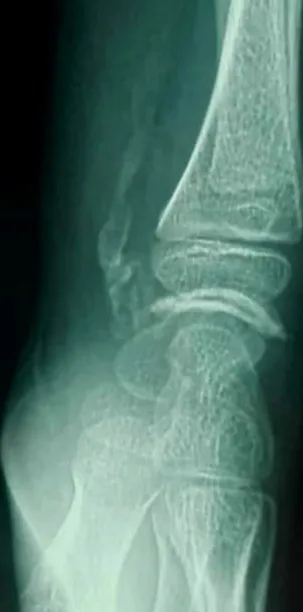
Profil radiograph shows collapse of the lunate.
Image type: radiology (x_ray)